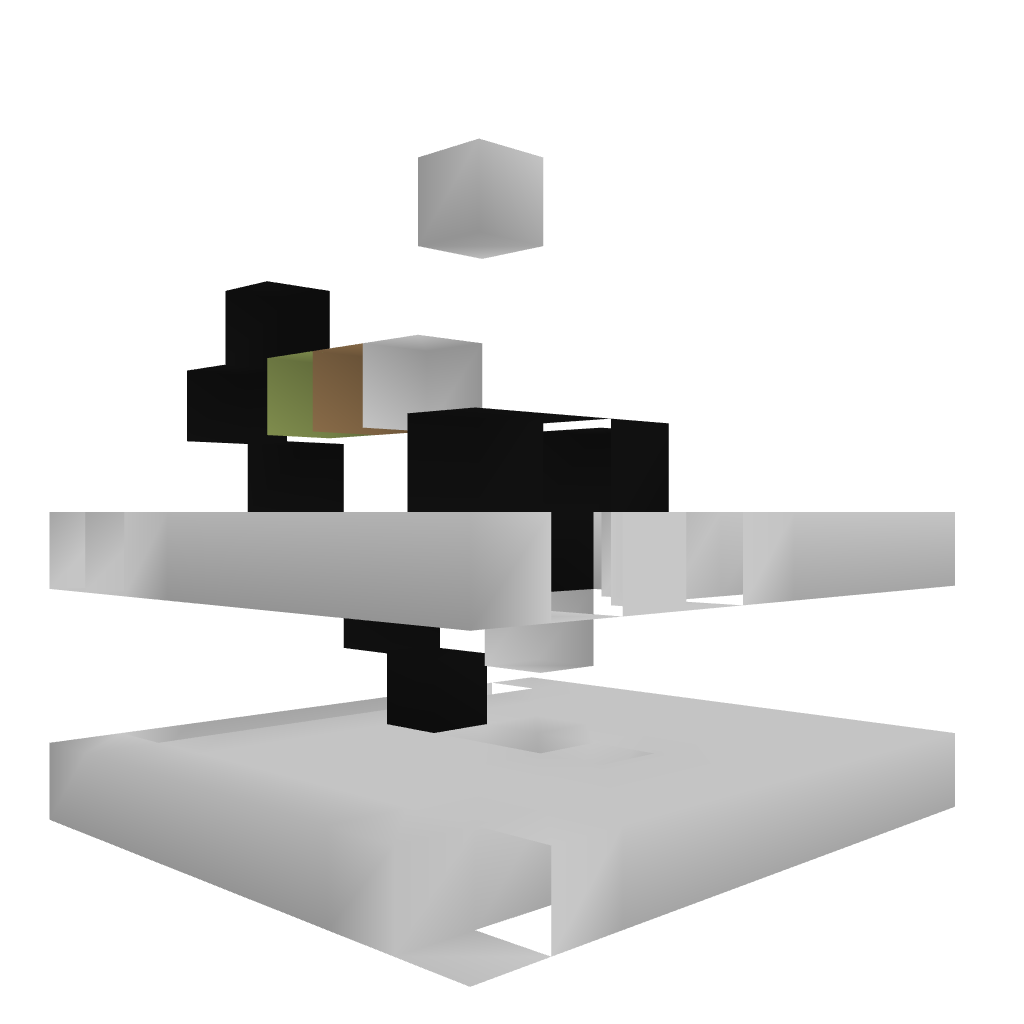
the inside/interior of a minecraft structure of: Simple Piston Door